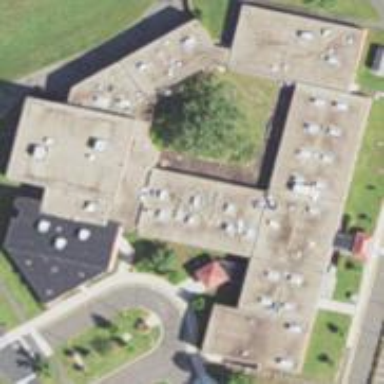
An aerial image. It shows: School building or complex.